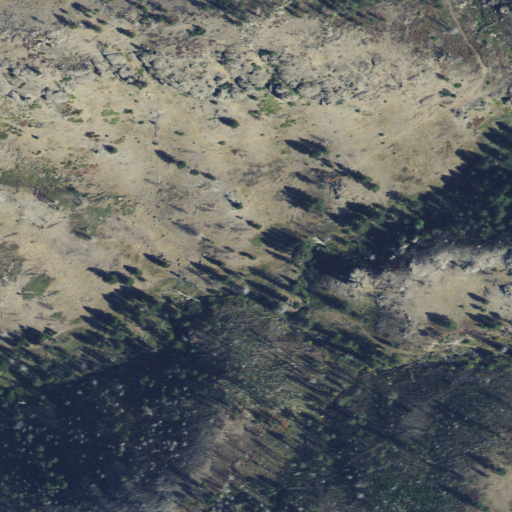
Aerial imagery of valley in Montana named West Trail Draw containing shrub, grassland, and evergreen forest